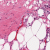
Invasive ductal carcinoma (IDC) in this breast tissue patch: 0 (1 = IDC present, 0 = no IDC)